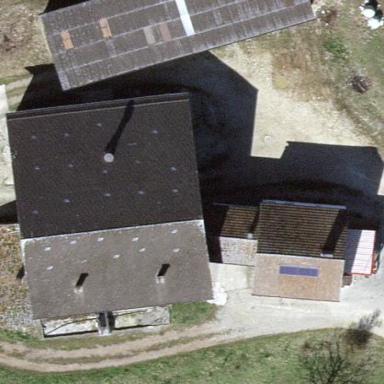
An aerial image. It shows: Farmyard in rural farm setting.